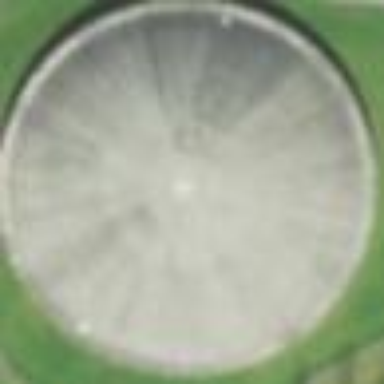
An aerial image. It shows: Storage tank designed for holding water.